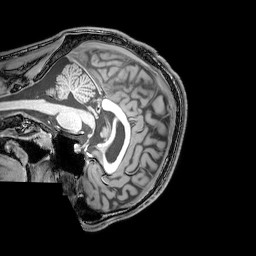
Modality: T1w
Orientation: sagittal
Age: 22
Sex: male
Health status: healthy
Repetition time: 0.081 s
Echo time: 0.037 s